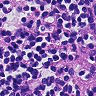
Metastatic tissue present: no